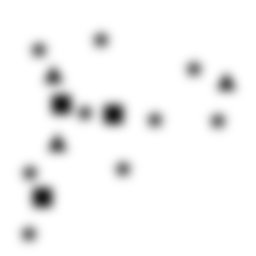
Squares: 3
Triangles: 3
Stars: 9
Total shapes: 15